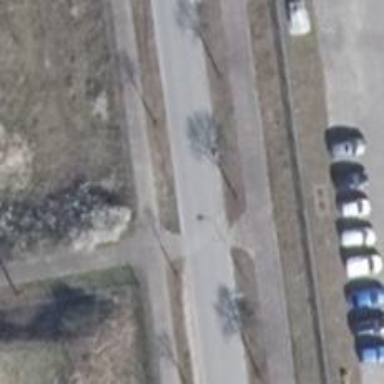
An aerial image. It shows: Cycleway.